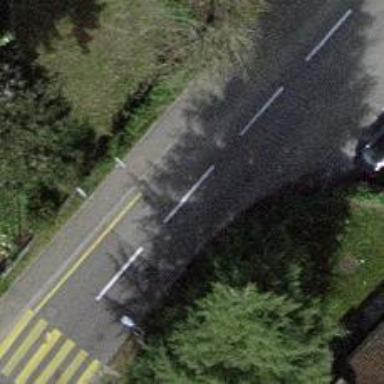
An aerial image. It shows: Bus stop with designated stop position for public transport.